Aerial crown-view tile of a tropical tree (Barro Colorado Island, Panama), acquired 20250818:
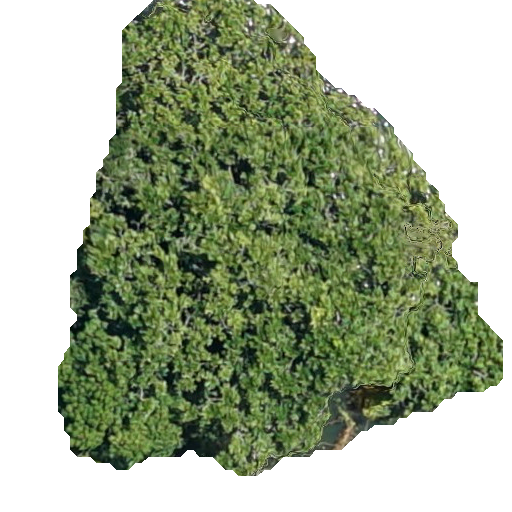
Species: Anacardium excelsum
GBIF accepted scientific name: Anacardium excelsum
Crown area: 210.776 m²